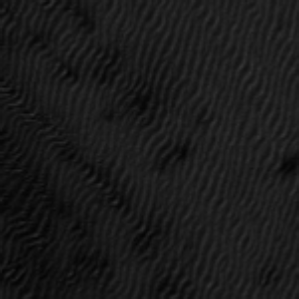
Label: frost